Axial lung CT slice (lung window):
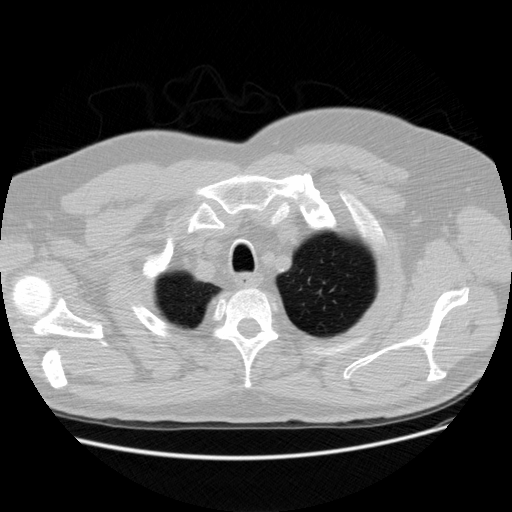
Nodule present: no